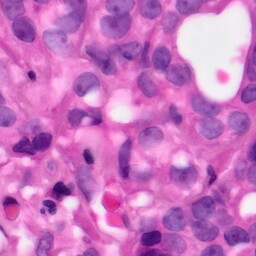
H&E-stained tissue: Pancreatic